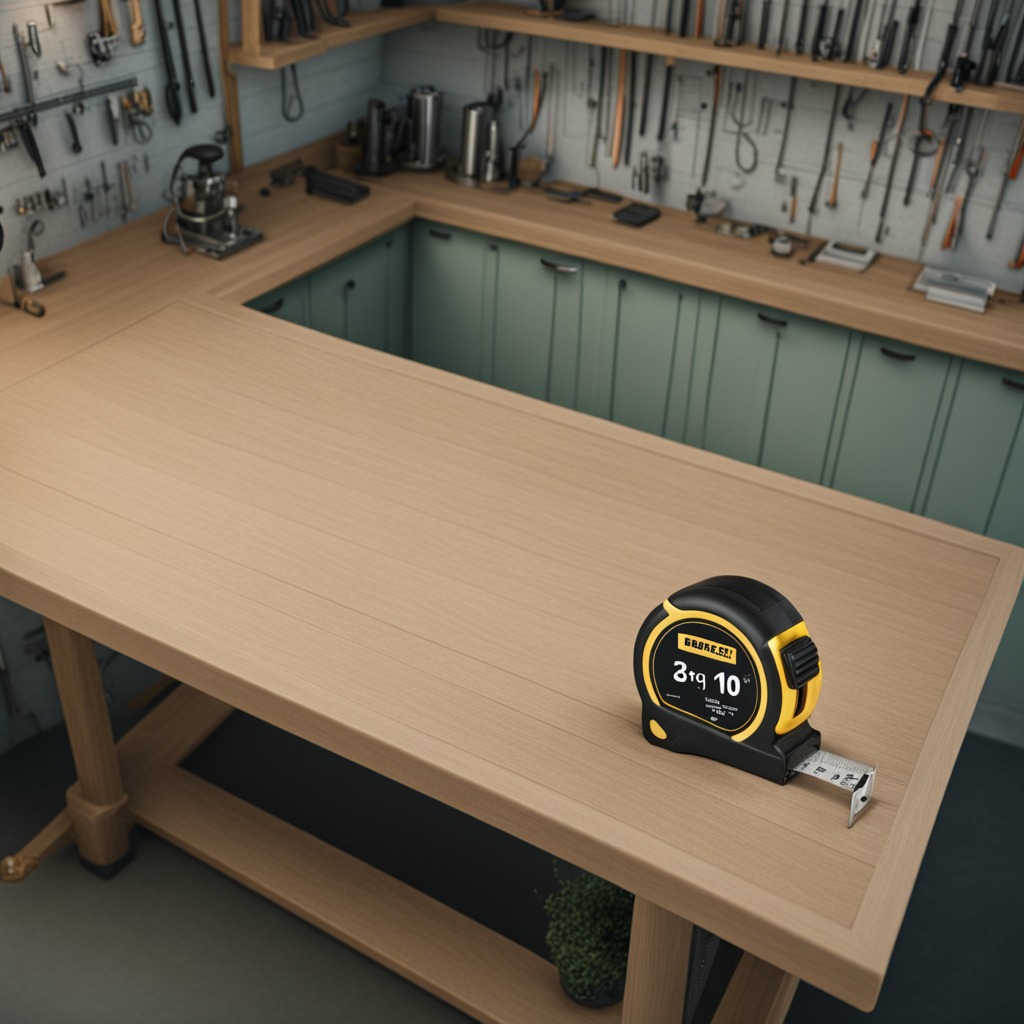
A measuring tape lies on a workbench inside a coastal fishing gear workshop.